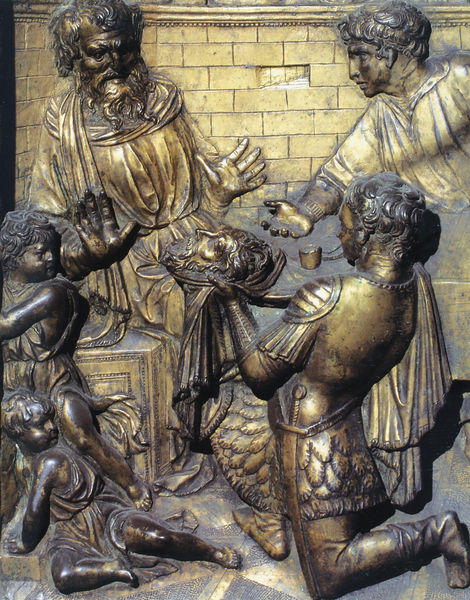
Titel: Gastmahl des Herodes
Künstler: Donatello
Standort: Siena, Baptisterium (EU - I - Toskana)
Schlagwörter: kopf, männer, tuch, kneipe, diener, haupt, herodes, johannes, judith, salome, täufer, hände, gold, kind, soldaten, bronze, platte, spiel, schwerter, würfel, scheu, ghiberti, täufe, reflief, ekel, donatello, abstoßend